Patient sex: F
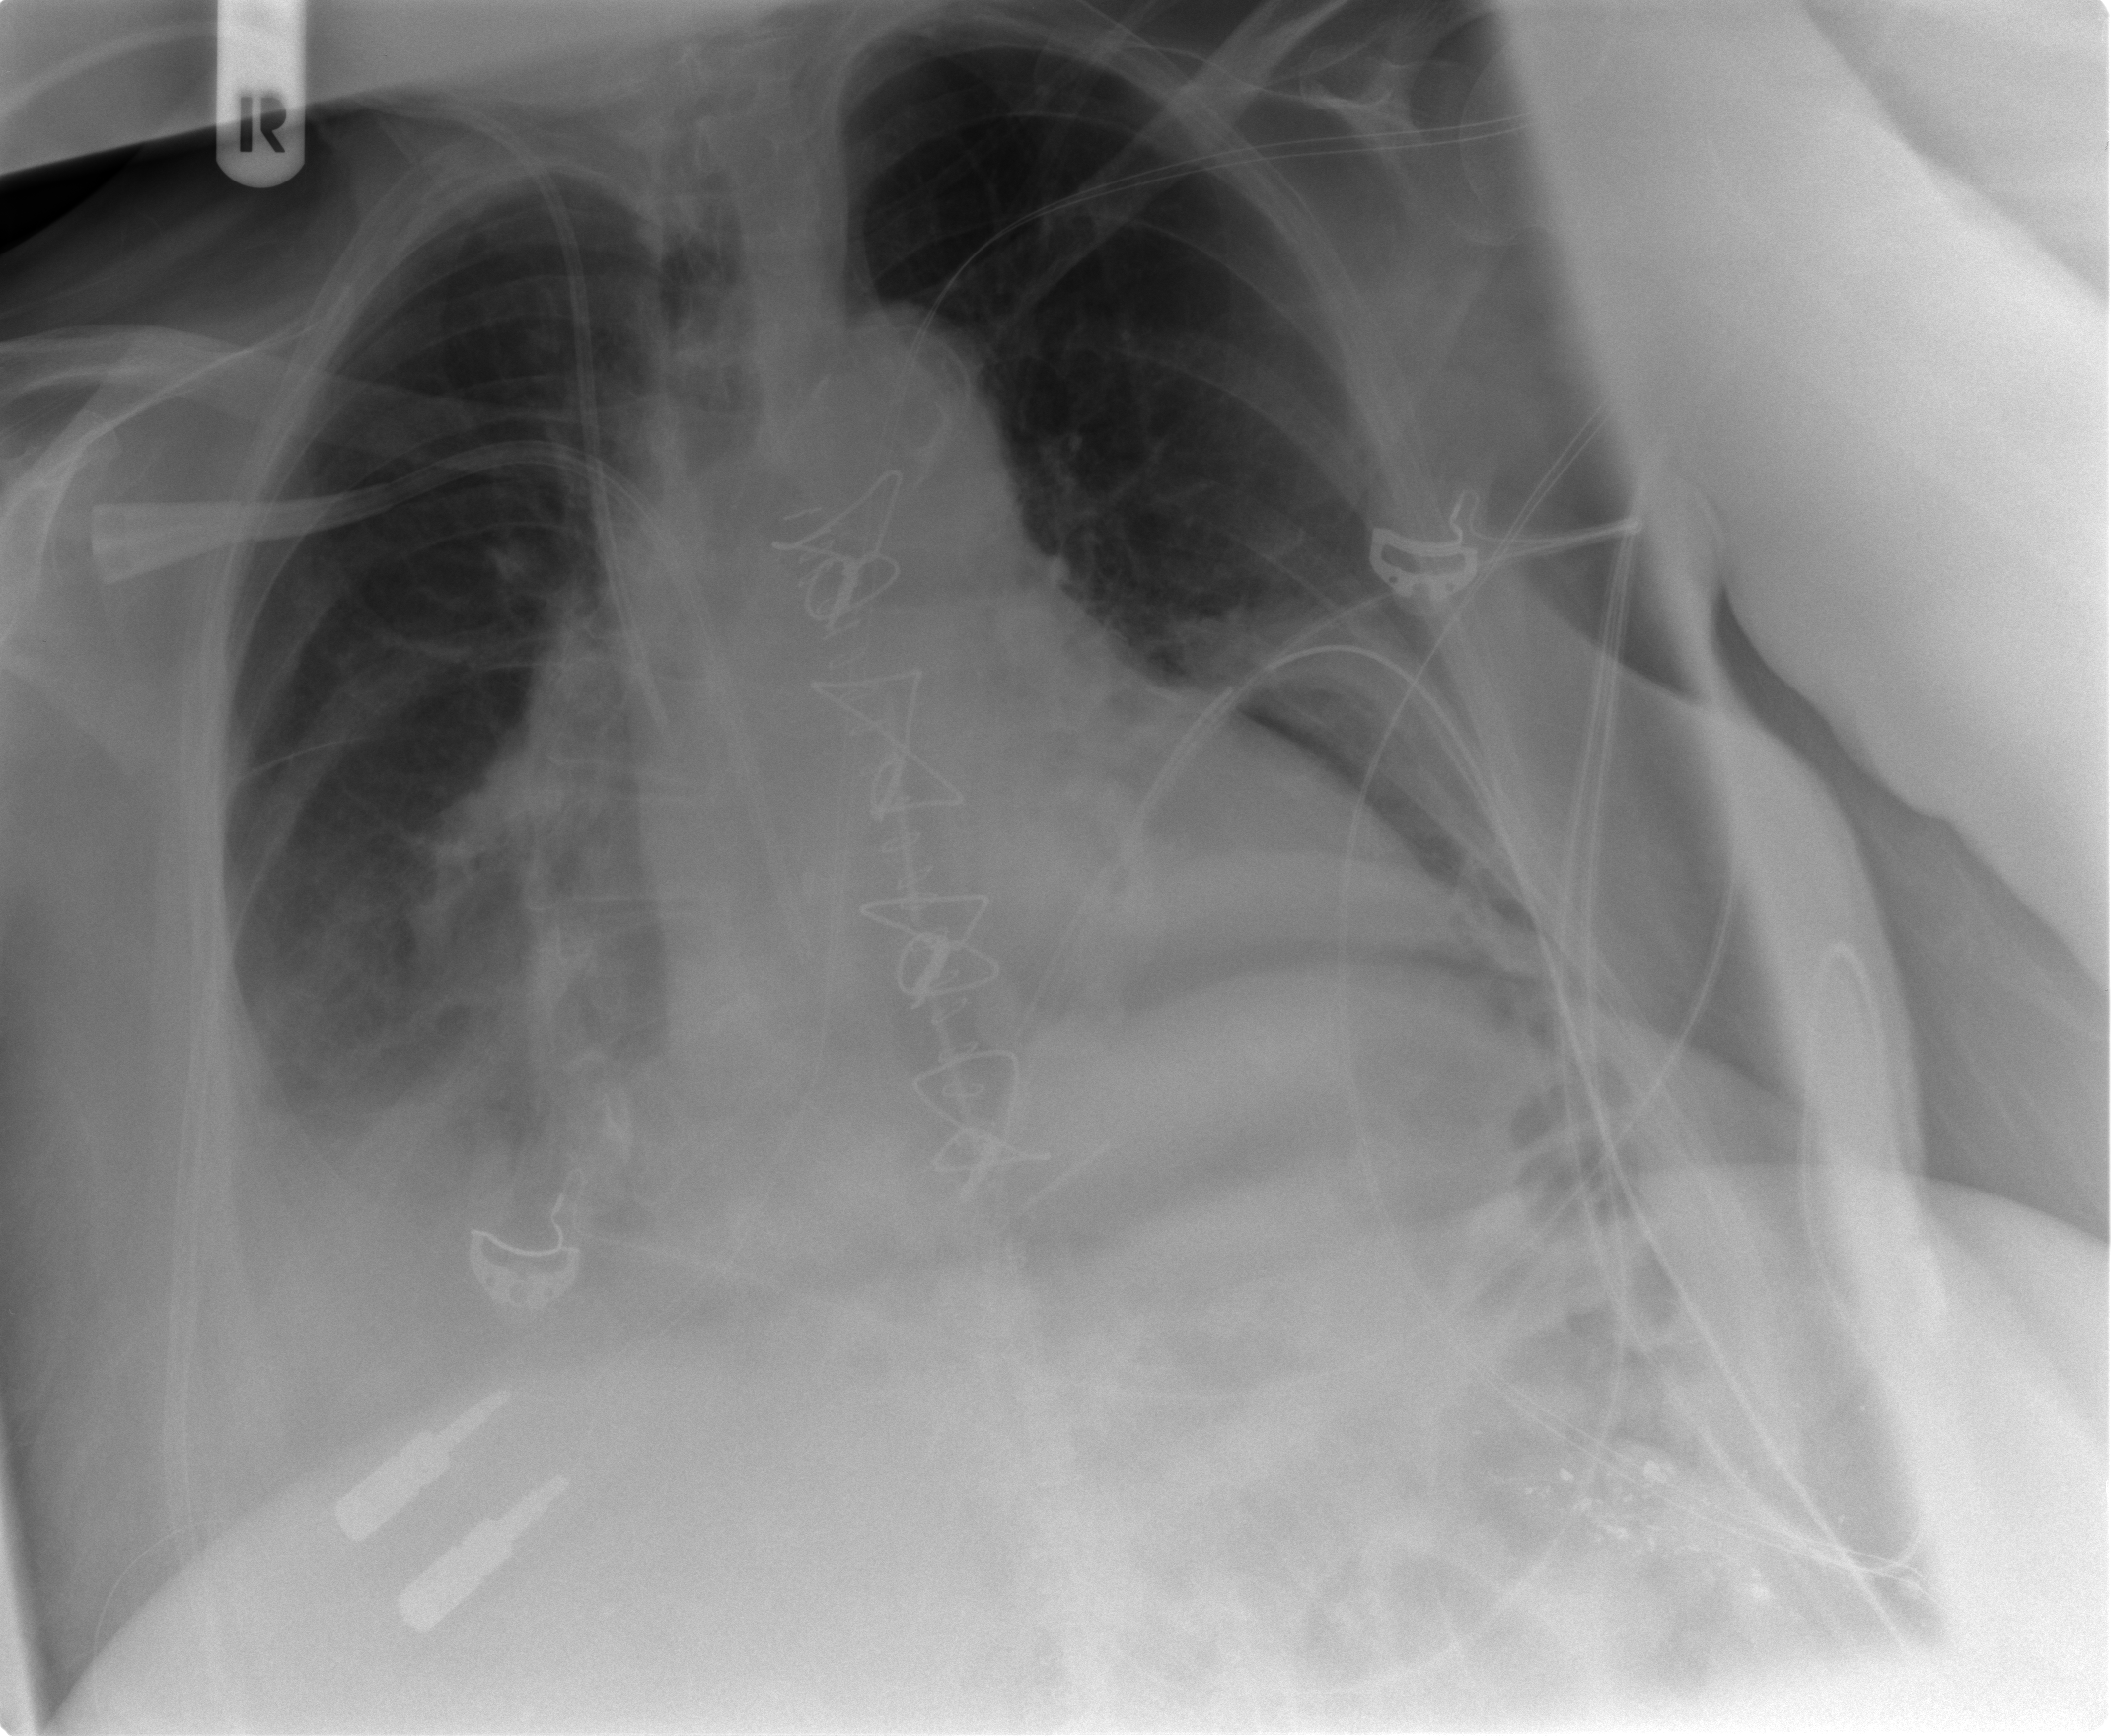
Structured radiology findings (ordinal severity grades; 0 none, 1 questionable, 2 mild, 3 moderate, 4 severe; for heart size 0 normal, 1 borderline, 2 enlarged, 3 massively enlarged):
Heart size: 2
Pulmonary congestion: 0
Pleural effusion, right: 0
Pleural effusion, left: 1
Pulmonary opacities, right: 2
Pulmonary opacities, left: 0
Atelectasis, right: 2
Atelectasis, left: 2